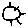
Label: sun